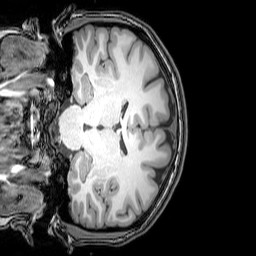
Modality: T1w
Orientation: coronal
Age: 23
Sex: female
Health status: healthy
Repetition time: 0.081 s
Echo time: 0.037 s